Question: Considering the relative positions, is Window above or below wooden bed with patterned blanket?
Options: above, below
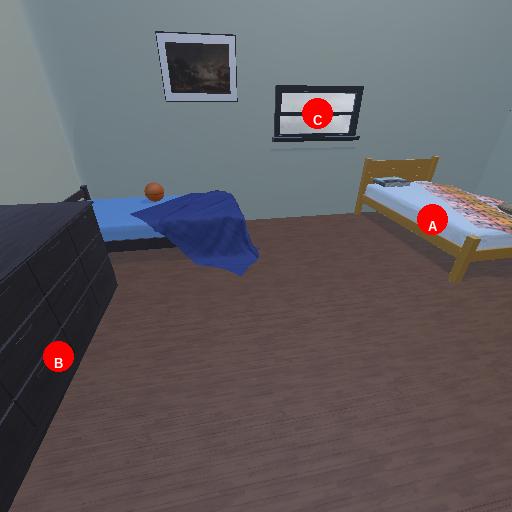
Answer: above